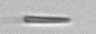
Label: fiber